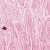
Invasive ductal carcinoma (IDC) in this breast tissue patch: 0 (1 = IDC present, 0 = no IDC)